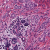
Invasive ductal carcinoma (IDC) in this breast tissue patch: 0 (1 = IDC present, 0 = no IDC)